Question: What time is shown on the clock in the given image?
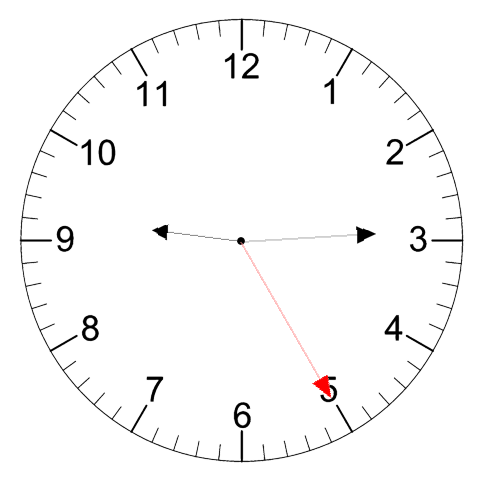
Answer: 09:14:25